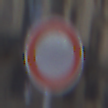
Verkehrszeichen: VerbotFahrzeugeAllerArt
Umgebung: Outdoor, Urban
Tageszeit: MorningAfternoon
Wetter: PartlyCloudy
Licht: Natural
Jahreszeit: NotSpecified
Kontrast: LowContrast